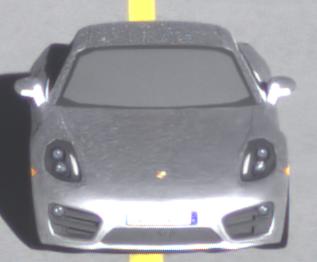
Make: Porsche
Model: Cayman
Detailed model: Cayman (981C)
Model produced from: 2013/03
Model produced until: 2014/04
Doors: 2
Color: white
Road condition: dry road
Daytime: morning or afternoon
Contrast: high contrast